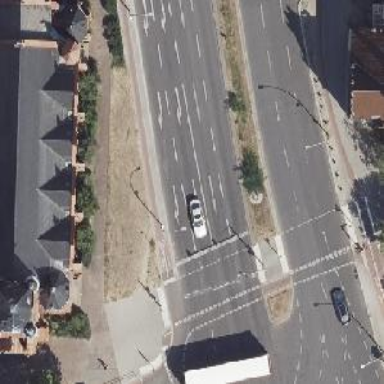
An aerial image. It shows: Secondary road with asphalt surface. It has cycle track on the right side and is dual carriageway.